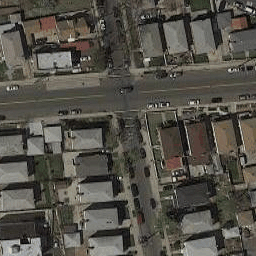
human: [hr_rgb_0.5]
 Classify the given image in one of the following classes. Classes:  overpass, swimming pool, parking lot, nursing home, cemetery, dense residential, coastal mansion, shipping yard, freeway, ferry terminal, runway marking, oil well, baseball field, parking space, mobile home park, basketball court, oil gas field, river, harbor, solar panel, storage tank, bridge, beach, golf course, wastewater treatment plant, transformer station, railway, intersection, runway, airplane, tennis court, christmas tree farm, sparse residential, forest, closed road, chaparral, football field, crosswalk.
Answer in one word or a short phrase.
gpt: intersection